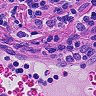
Metastatic tissue present: no